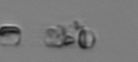
Label: Skeletonema